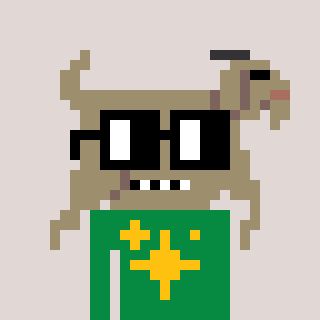
a pixel art character with square black glasses, a goat-shaped head and a green-colored body on a warm background